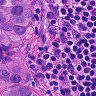
Metastatic tissue present: yes